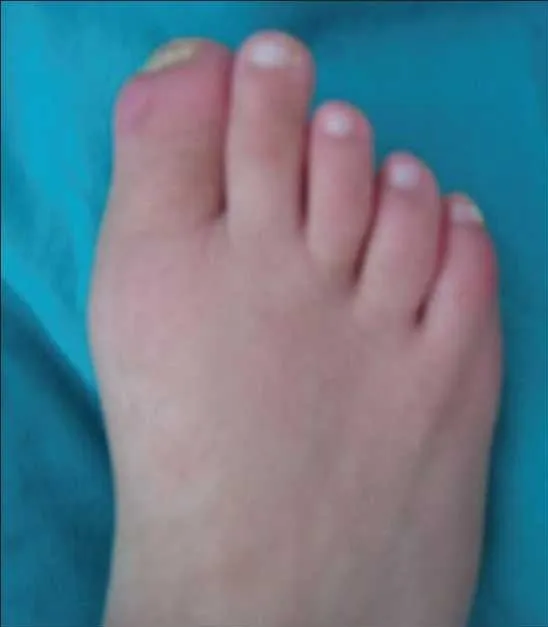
Partial autoamputation in the right toe.
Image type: medical_photograph (skin_photograph)